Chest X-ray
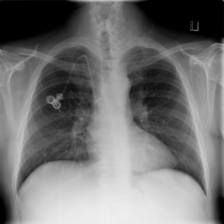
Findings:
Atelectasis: negative
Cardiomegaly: negative
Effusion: negative
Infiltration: negative
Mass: negative
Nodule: positive
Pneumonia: negative
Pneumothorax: negative
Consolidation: negative
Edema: negative
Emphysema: negative
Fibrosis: negative
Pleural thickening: negative
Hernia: negative